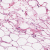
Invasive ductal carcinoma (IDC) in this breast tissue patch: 0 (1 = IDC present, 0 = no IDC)